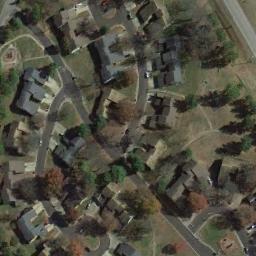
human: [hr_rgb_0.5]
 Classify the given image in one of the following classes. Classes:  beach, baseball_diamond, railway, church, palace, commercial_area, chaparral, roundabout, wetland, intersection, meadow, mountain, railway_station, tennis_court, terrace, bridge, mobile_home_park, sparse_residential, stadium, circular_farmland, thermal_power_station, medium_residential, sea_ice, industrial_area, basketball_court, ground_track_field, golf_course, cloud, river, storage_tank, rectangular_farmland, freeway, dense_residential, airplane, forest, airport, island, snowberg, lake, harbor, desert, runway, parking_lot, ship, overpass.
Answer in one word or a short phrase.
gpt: medium_residential